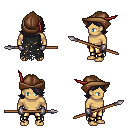
a pixel art fantasy rpg character, male body template, human, tanned skin, black tattered cape, gold greaves, raven swoop hairstyle, leather cap, metal gloves, spear, four views (front, back, left, right), 2x2 character sprite sheet, small pixel art, hard edges, no anti-aliasing